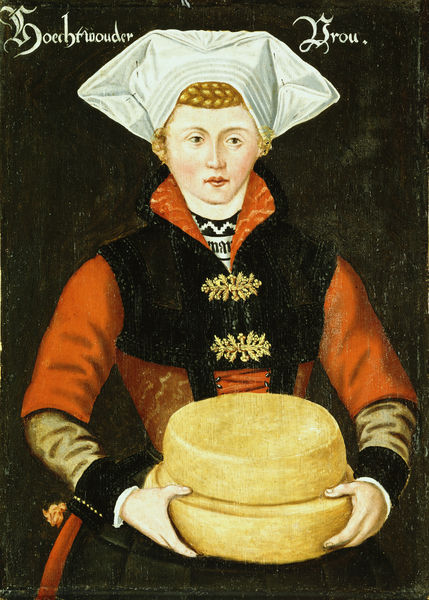
Titel: Vrouw uit Hoogwoud
Standort: Amsterdam
Institution: Rijksmuseum
Schlagwörter: frau, haube, käse, laib käse